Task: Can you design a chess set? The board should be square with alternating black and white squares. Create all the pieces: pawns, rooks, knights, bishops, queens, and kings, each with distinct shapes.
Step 1185:
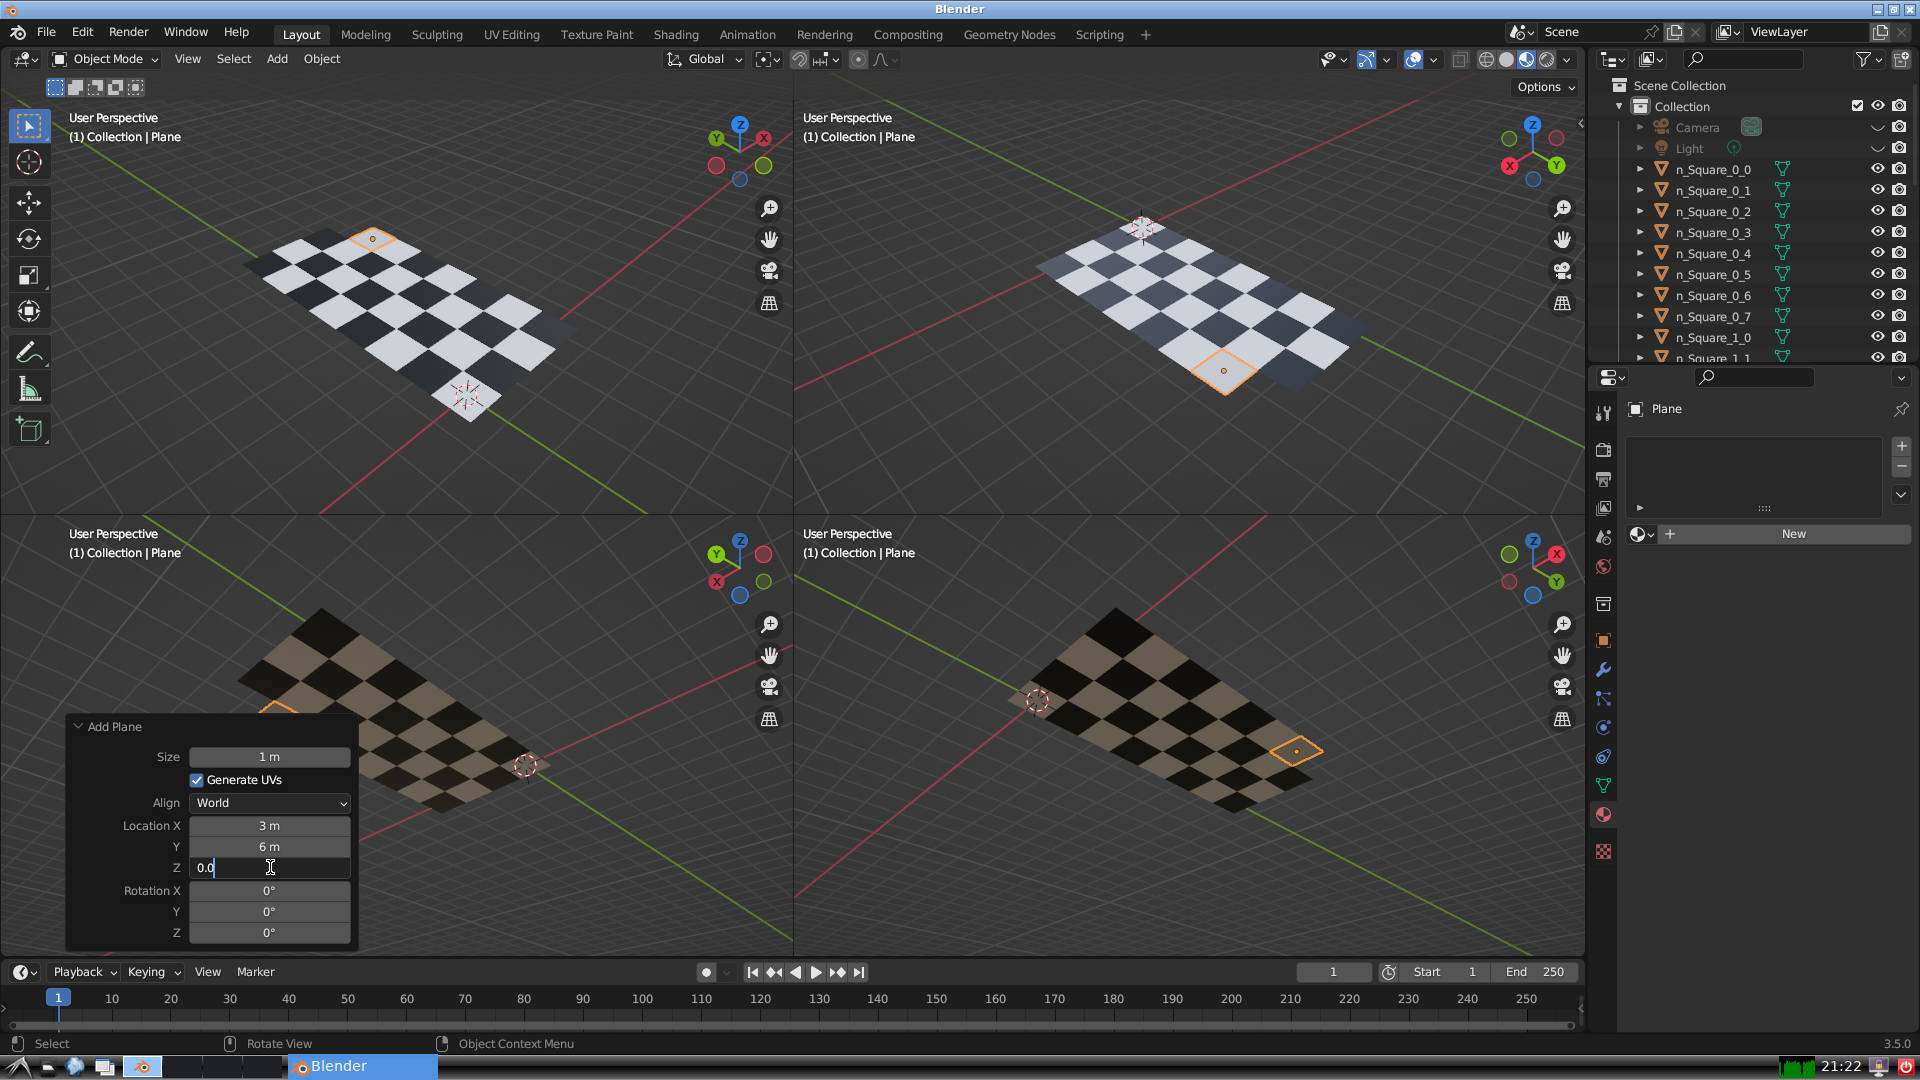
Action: {"key_press": ['Return']}